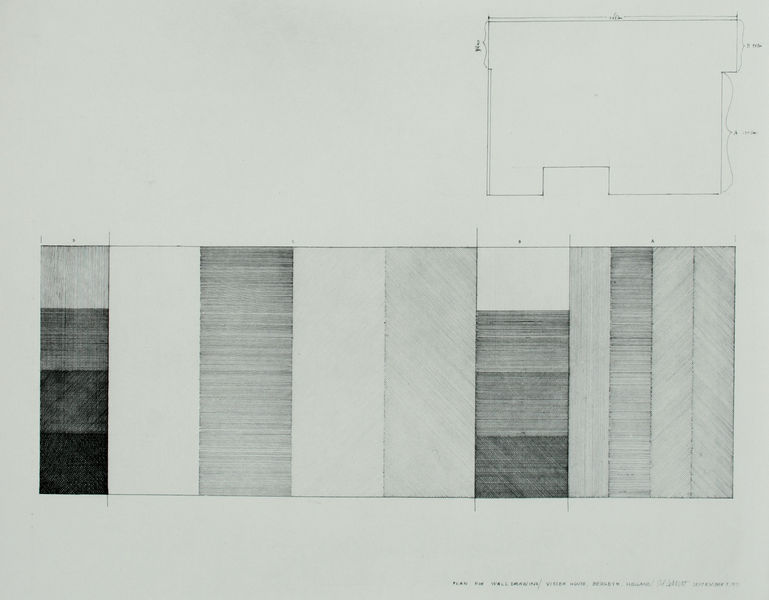
Titel: Plan for Wall Drawing, Visser House, Bergeyk, Holland
Künstler: Sol Lewitt
Standort: New Britain, Conn.
Institution: Museum of American Art
Schlagwörter: weiß, grau, schwarz, zeichnung, muster, schattierung, schichten, streifen, rechtecke, rechteck, linear, schraffur, entwurf, schema, kasten, reihung, weß, plan, block, geometrie, grundriss, graphit, tonwert